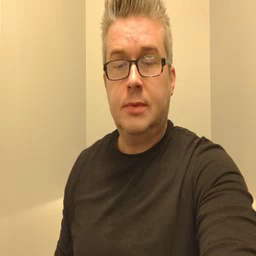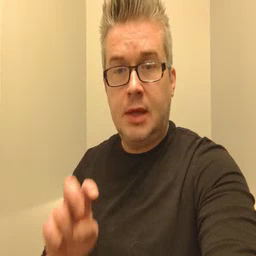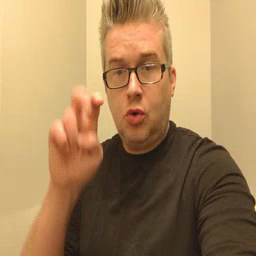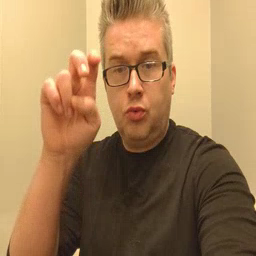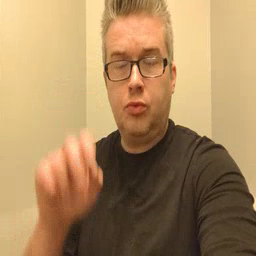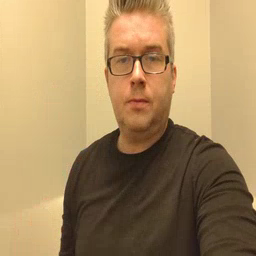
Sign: stairs